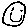
Label: smiley face